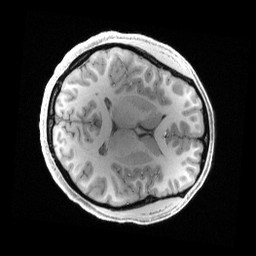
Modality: T1w
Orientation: axial
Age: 20
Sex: female
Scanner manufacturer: siemens
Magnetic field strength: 3 T
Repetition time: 2.4 s
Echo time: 0.00222 s